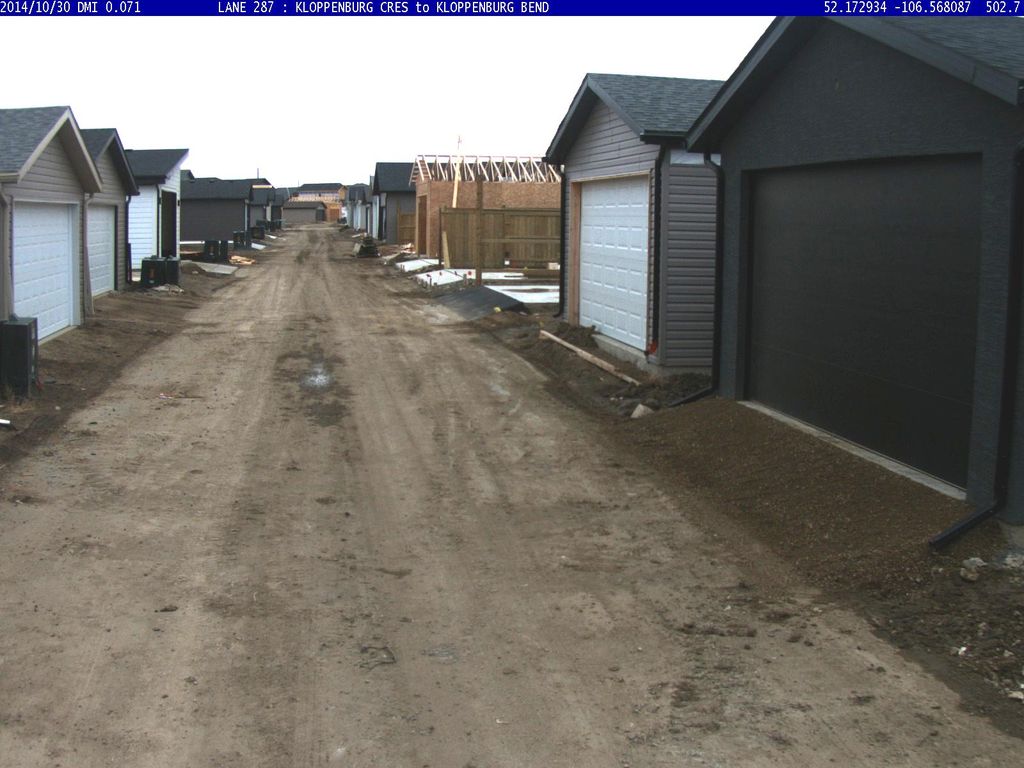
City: saskatoon